Question: I'm trying to show custom UILabel in UITableViewCell, but something wrong.
My code:
'''
- (UITableViewCell *)tableView:(UITableView *)tableView cellForRowAtIndexPath:(NSIndexPath *)indexPath
{
NSDictionary *currentComment = [comments objectAtIndex:indexPath.row];
static NSString *CellIdentifier = @"TitleCell";
UITableViewCell *cell = [tableView dequeueReusableCellWithIdentifier:CellIdentifier];
if (cell == nil) {
cell = [[[UITableViewCell alloc] initWithStyle:UITableViewCellStyleDefault reuseIdentifier:CellIdentifier] autorelease];
}
int commentLevel = [[currentComment objectForKey:@"level"] intValue];
NSLog(@"Comment level: %i", commentLevel);
NSString *commentText = [currentComment objectForKey:@"text"];
UILabel *titleLabel = [[UILabel alloc] init];
titleLabel.numberOfLines = 0;
[titleLabel setFont:[UIFont fontWithName:@"Verdana" size:17.0]];
CGSize textSize;
if (commentLevel == 0) {
textSize = [commentText sizeWithFont:titleLabel.font constrainedToSize:CGSizeMake(310, FLT_MAX) lineBreakMode:UILineBreakModeWordWrap];
//titleLabel.bounds = CGRectMake(5, 5, textSize.width, textSize.height);
} else {
textSize = [commentText sizeWithFont:titleLabel.font constrainedToSize:CGSizeMake((295-10*commentLevel), FLT_MAX) lineBreakMode:UILineBreakModeWordWrap];
//titleLabel.bounds = CGRectMake(15, 5, textSize.width, textSize.height);
}
titleLabel.bounds = CGRectMake(20, 20, 300, 100);
titleLabel.text = commentText;
[cell.contentView addSubview:titleLabel];
return cell;
}
'''
Screenshot of result:
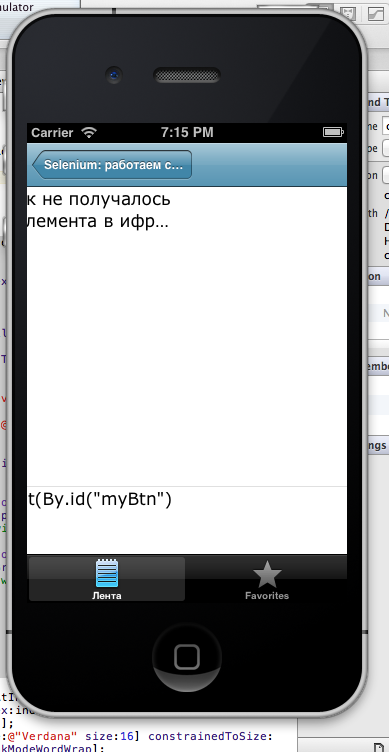
Answer: Are you sure that you are getting the comment values because by looking into the screen shot it appears as if you are setting the garbage to the label's text.
Also you must set the frame of the label instead of its bounds because you want it location to be relevant to the UITableViewCell.
change the code
titleLabel.bounds = CGRectMake(20, 20, 300, 100);
to
titleLabel.frame = CGRectMake(20, 20, 300, 100);